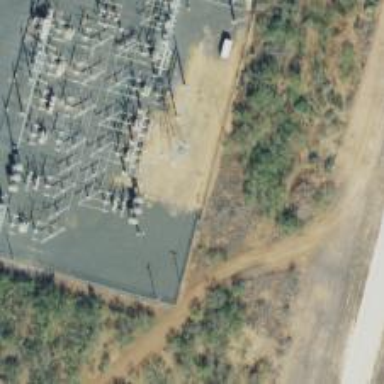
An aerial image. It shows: Lattice structure tower used for power transmission.